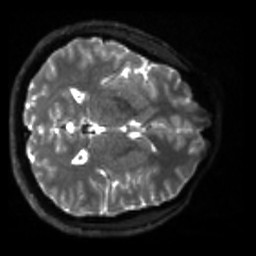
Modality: sbref
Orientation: axial
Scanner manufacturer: siemens
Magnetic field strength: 3 T
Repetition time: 4 s
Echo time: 0.0594 s